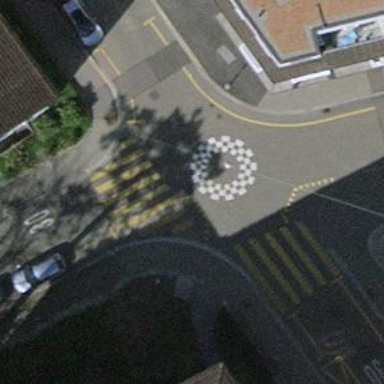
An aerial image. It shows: Rosette traffic calming feature.